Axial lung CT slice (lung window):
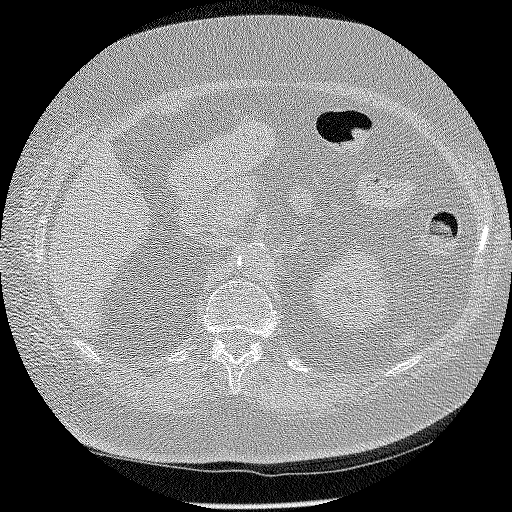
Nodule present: no